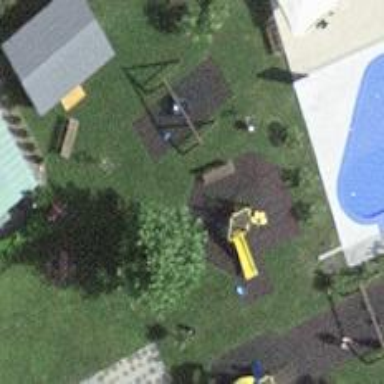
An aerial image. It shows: Playground area for leisure activities on the land.